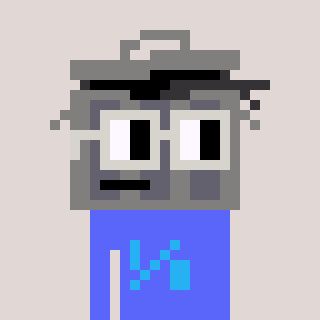
a pixel art character with square light gray glasses, a trashcan-shaped head and a purple-colored body on a warm background